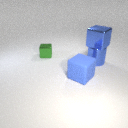
small green metal cube behind large blue rubber cube